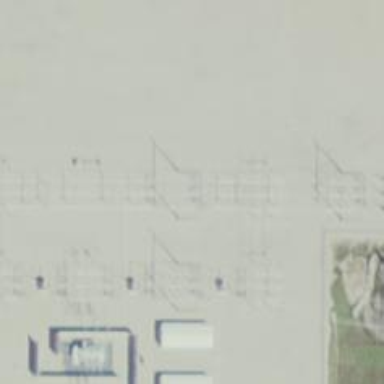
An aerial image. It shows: Switch for power supply.